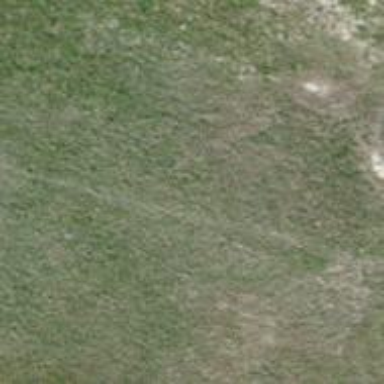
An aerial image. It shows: Grass track with grade5 tracktype.